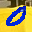
Label: 0